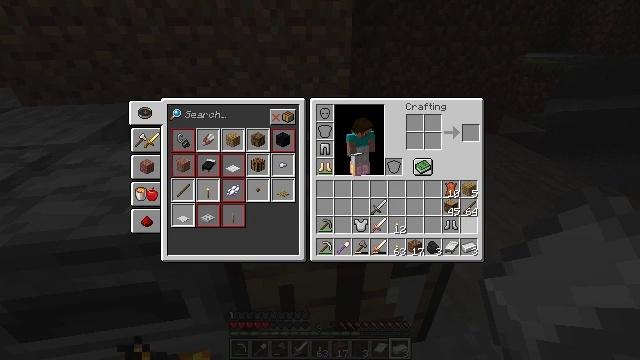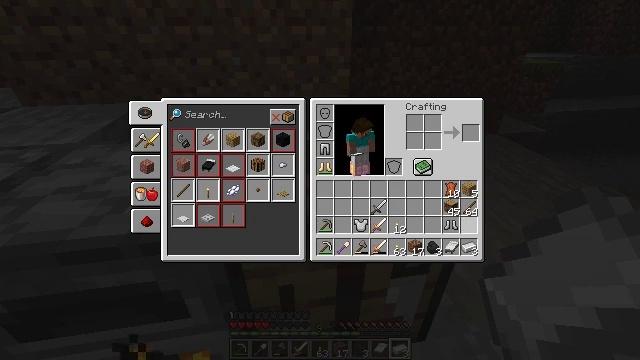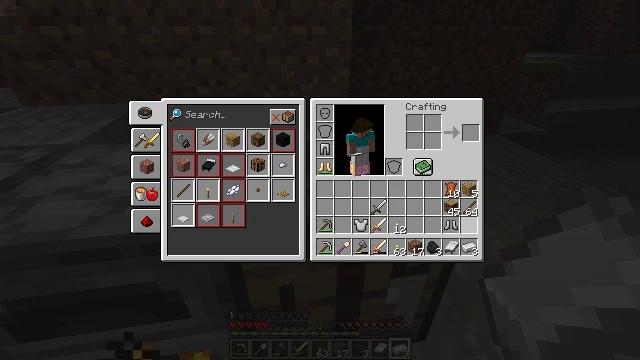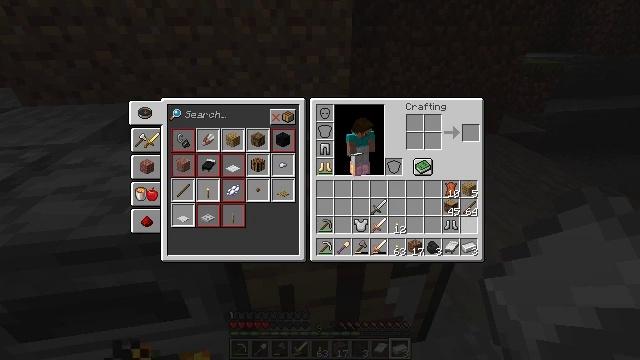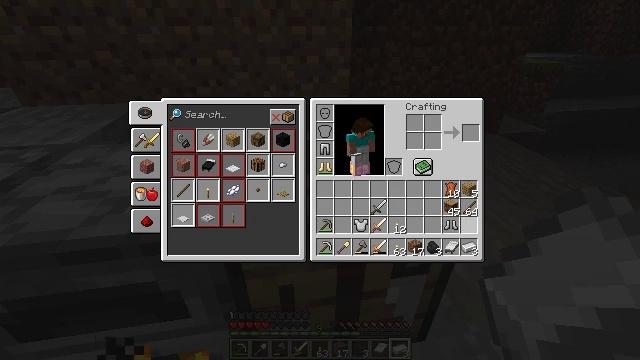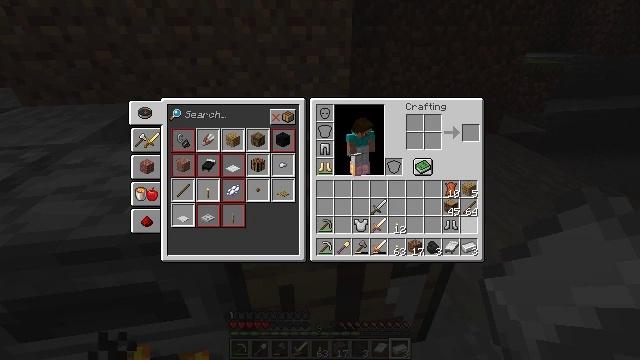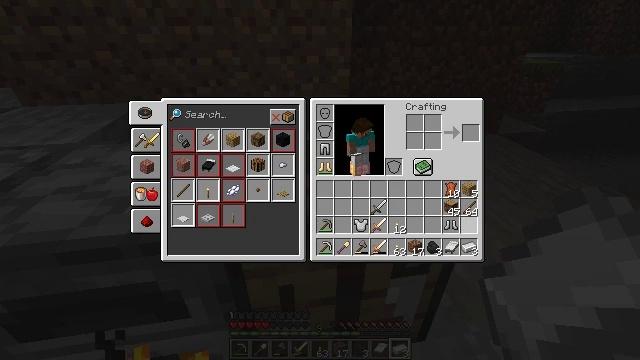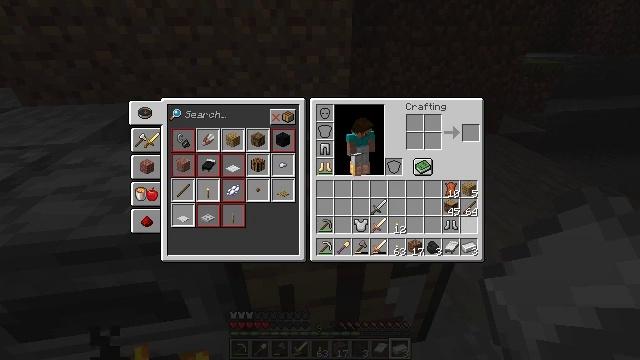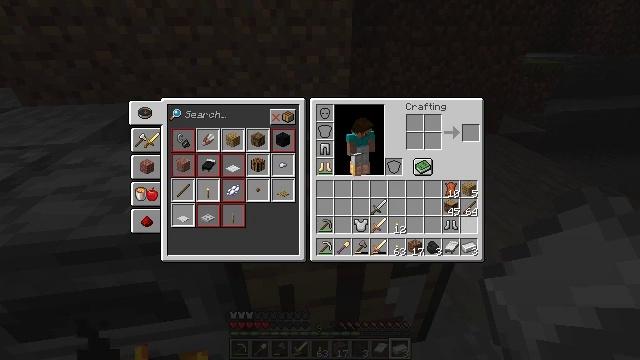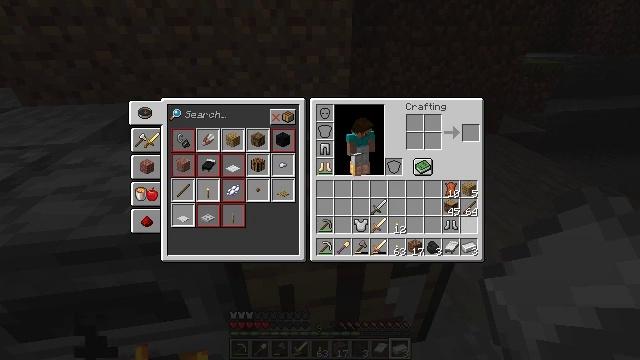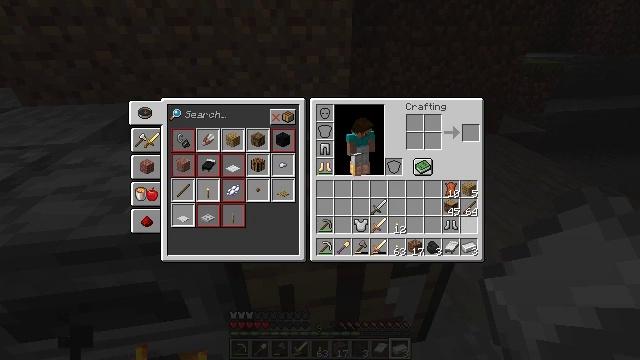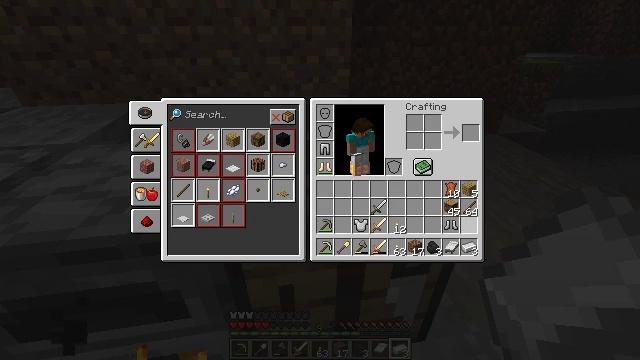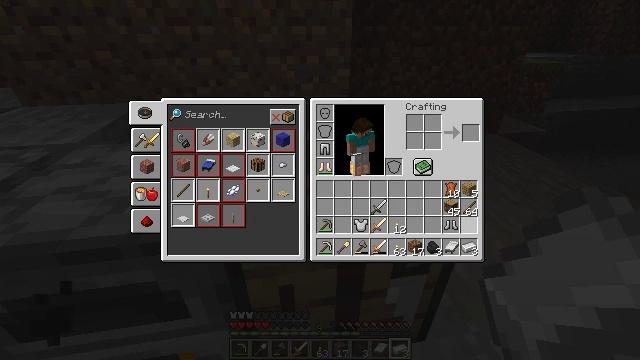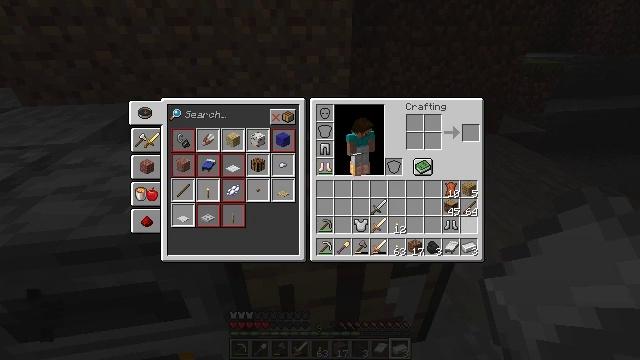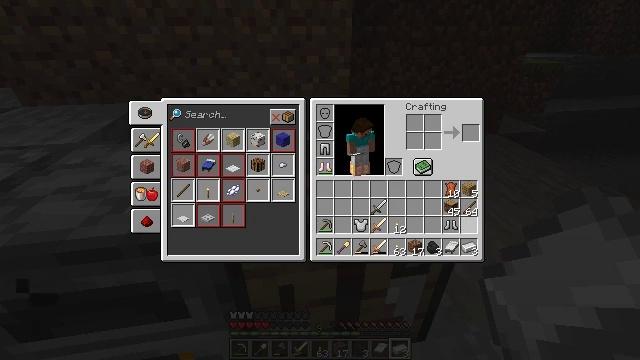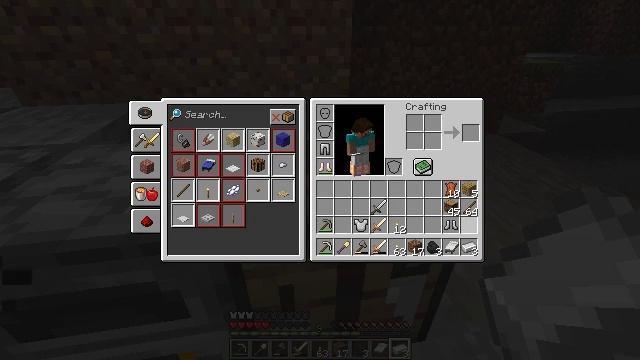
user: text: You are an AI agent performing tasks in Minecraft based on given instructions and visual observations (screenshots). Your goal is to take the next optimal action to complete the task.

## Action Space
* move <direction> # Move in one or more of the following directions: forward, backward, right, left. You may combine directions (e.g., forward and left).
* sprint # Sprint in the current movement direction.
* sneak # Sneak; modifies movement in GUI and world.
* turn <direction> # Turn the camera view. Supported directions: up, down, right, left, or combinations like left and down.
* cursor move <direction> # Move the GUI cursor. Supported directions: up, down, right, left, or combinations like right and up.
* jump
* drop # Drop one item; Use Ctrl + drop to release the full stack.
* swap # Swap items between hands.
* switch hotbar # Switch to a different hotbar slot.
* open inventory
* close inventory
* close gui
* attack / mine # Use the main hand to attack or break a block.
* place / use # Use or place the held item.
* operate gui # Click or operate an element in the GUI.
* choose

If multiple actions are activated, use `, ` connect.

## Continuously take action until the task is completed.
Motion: motion action
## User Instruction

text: Remove golden boots from the inventory.
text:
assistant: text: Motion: sneak, choose
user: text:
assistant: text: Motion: sneak, choose
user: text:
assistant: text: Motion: sneak, choose
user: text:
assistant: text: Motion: sneak
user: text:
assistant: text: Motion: sneak
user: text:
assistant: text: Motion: sneak
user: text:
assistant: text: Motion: sneak
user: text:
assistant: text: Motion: sneak
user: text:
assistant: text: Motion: sneak
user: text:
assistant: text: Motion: sneak
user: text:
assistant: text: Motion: sneak
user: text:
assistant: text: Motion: sneak
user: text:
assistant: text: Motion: sneak
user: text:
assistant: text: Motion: no_op
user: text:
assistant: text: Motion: no_op
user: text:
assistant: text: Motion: no_op
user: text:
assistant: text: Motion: no_op
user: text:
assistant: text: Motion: operate gui
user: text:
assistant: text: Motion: operate gui
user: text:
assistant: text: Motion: operate gui
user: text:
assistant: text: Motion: cursor move left
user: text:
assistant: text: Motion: cursor move left and up
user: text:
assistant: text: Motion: cursor move left and up
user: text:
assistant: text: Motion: cursor move left and up
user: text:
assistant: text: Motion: no_op
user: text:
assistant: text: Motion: no_op
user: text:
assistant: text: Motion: no_op
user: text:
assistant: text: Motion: no_op
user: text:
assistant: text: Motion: no_op
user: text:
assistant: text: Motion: no_op